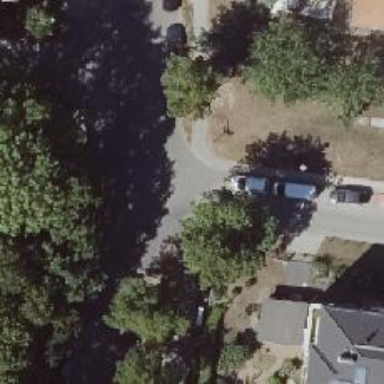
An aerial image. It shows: Residential road with asphalt surface and sidewalk on the left side.